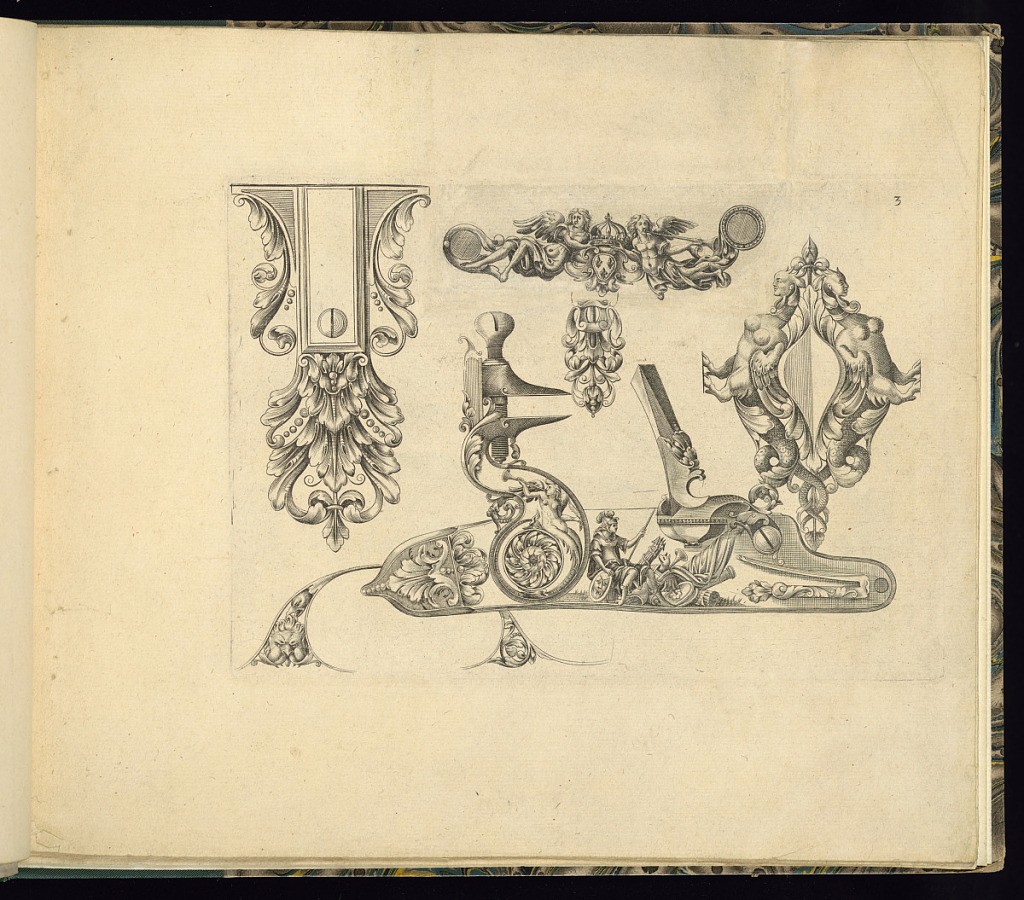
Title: Designs for Gun Parts and Ornament
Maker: Thobie Tourneur, Le Thuraine, French, active ca. 1630 – ca. 1690
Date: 1660
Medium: Engraving on laid paper
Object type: Print
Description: Designs for gun parts (flint lock and ornament) decorated with grotesque ornaments, mascarons (masks), fantastical animals, sphynx, angels, Royal French coat of arms, arms, and armor, scrolling leaves (rinceaux), rosettes, and fleurons. The plate is numbered.